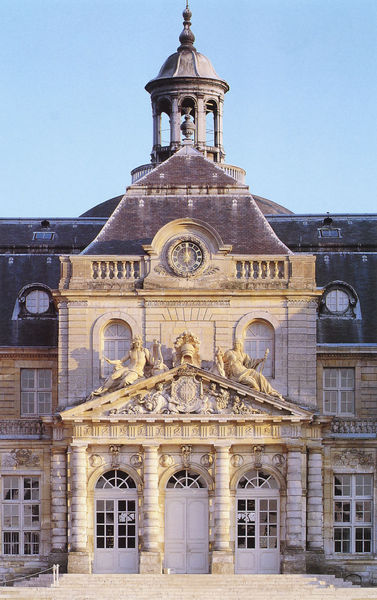
Titel: Vaux-le-Vicomte
Künstler: Louis Le Vau
Standort: Melun (EU - F)
Schlagwörter: fenster, säulen, tür, schloss, barock, spitze, statue, hof, kuppel, uhr, eingang, burg, glocke, statuen, dresden, zwinger